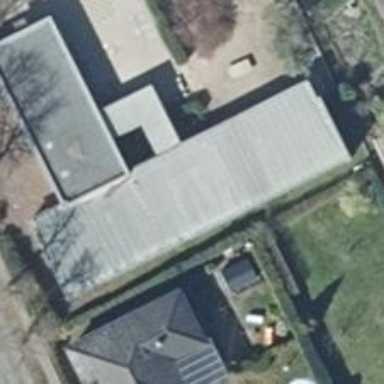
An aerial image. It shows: School.